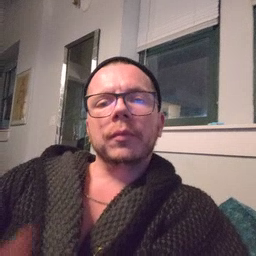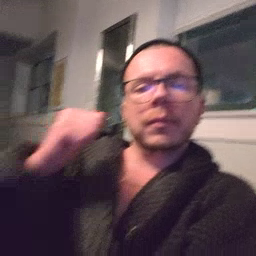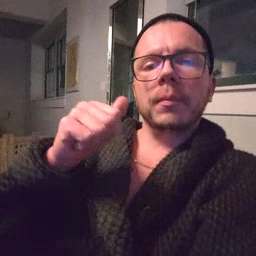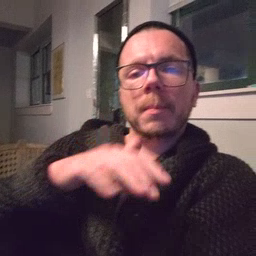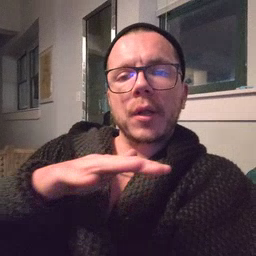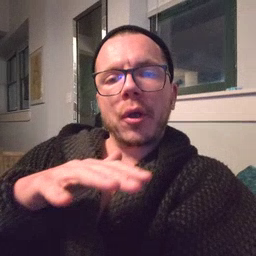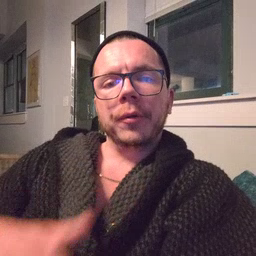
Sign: backyard